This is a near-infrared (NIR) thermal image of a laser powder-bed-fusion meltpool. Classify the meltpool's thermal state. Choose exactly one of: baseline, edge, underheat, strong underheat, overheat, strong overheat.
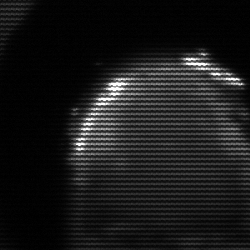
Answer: edge